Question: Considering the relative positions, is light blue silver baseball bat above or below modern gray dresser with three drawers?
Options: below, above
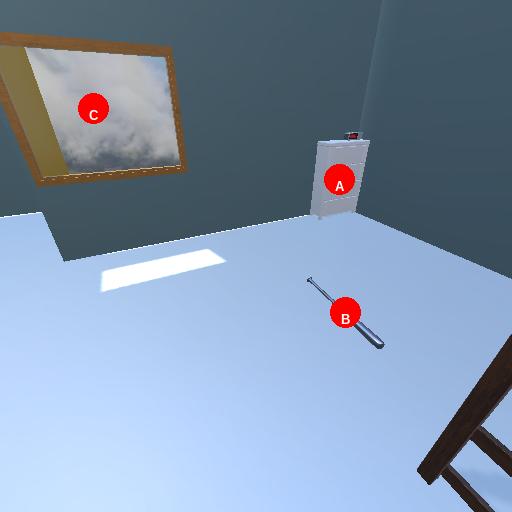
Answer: below